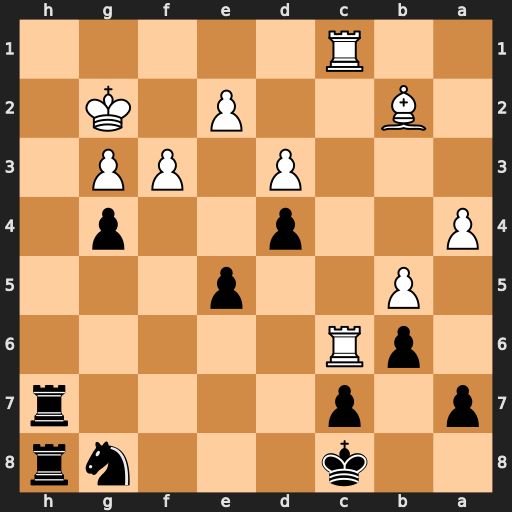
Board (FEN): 2k3nr/p1p4r/1pR5/1P2p3/P2p2p1/3P1PP1/1B2P1K1/2R5
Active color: b
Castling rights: -
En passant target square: -
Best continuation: Rh2+ Kf1 Rh1+ Kf2 R8h2#